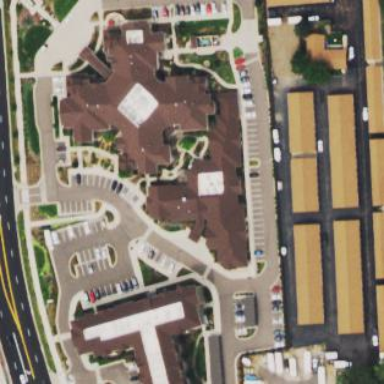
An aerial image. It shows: Building.